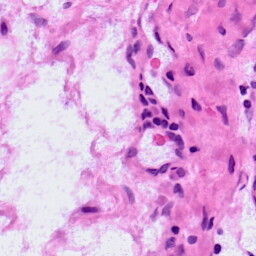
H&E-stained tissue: LymphNode